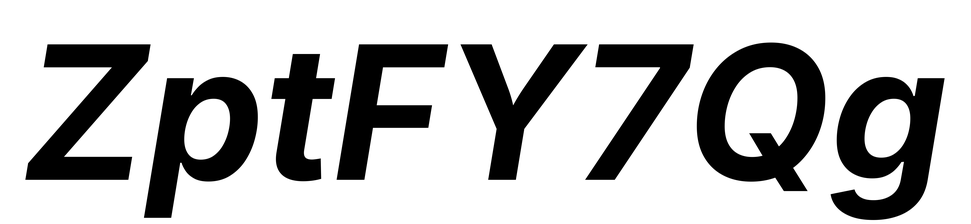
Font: Inter-Italic_Bold_Italic